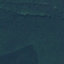
Land use / land cover: Forest